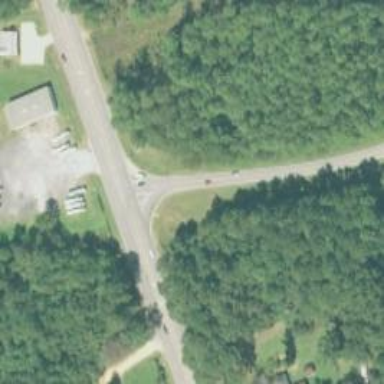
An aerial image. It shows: Trunk link highway.